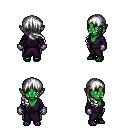
a pixel art fantasy rpg character, female body template, orc, green skin, purple robe, teal pants, white right-swept hairstyle, metal gloves, ghillies, four views (front, back, left, right), 2x2 character sprite sheet, small pixel art, hard edges, no anti-aliasing